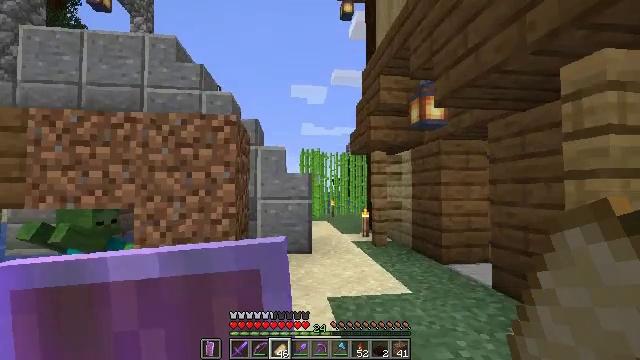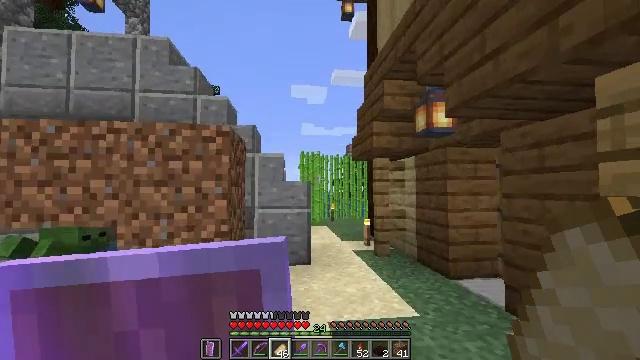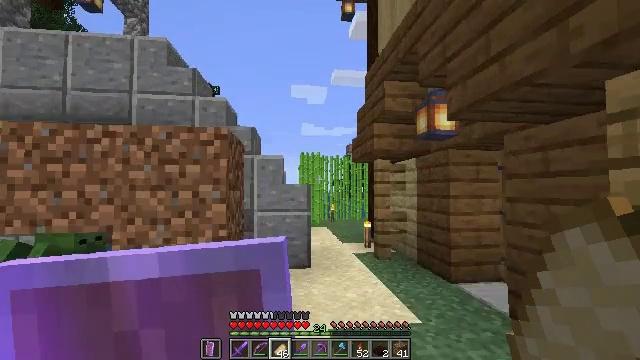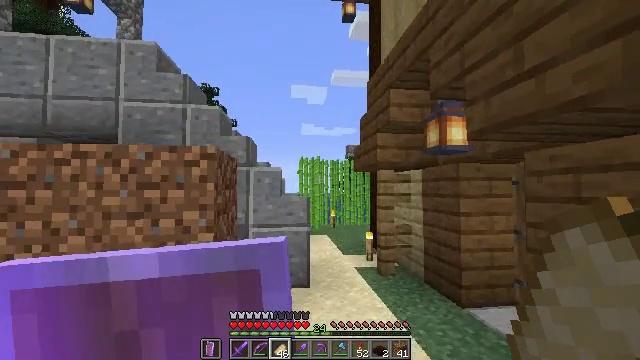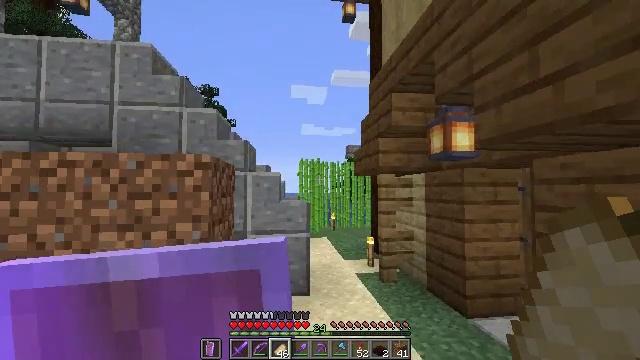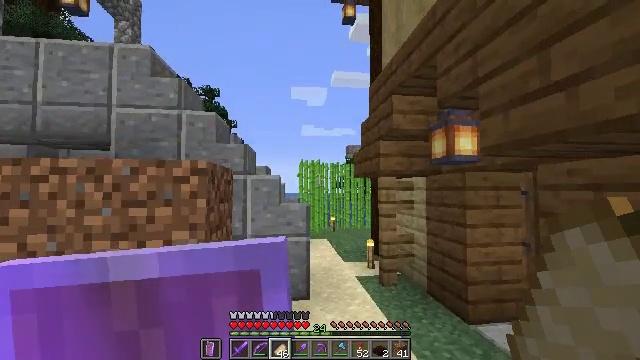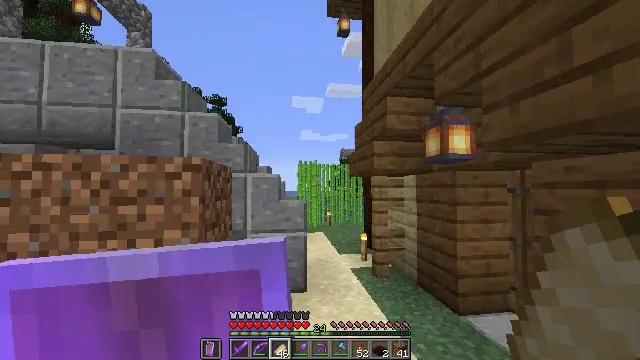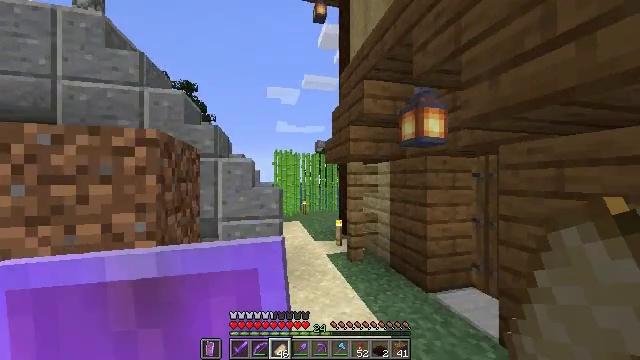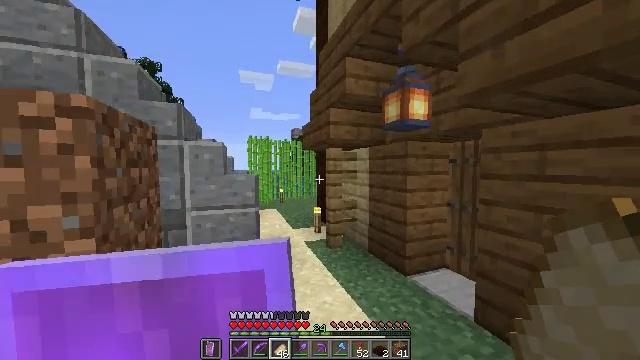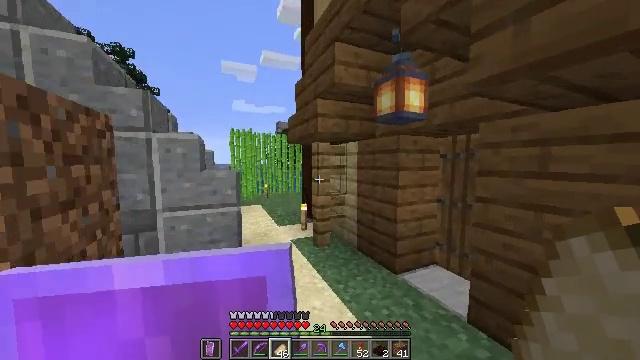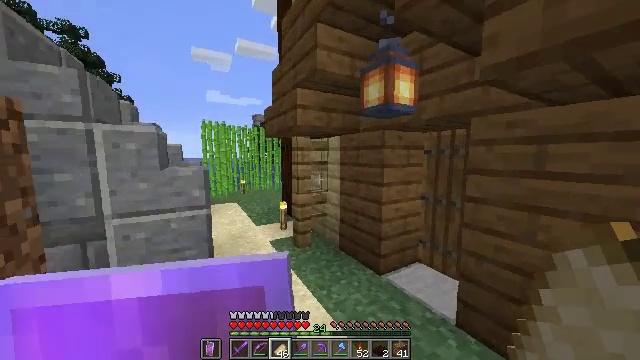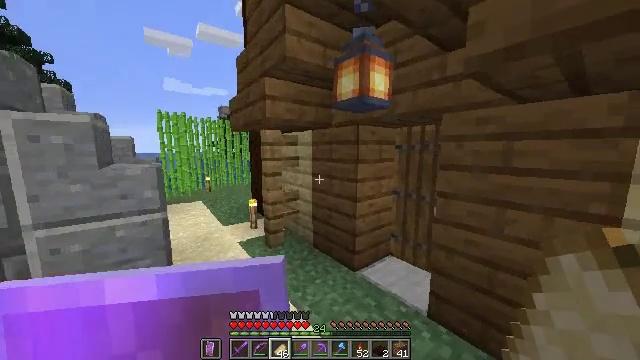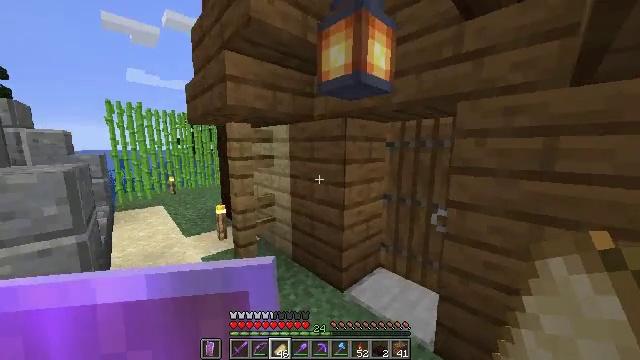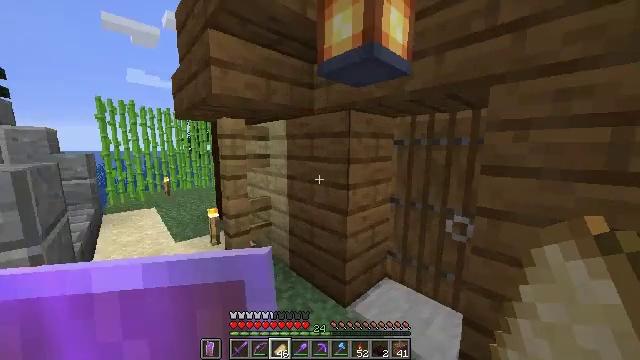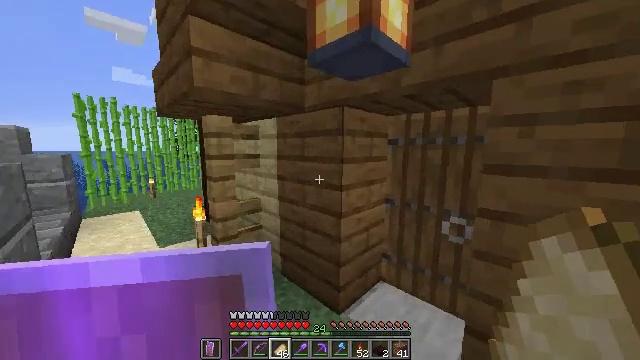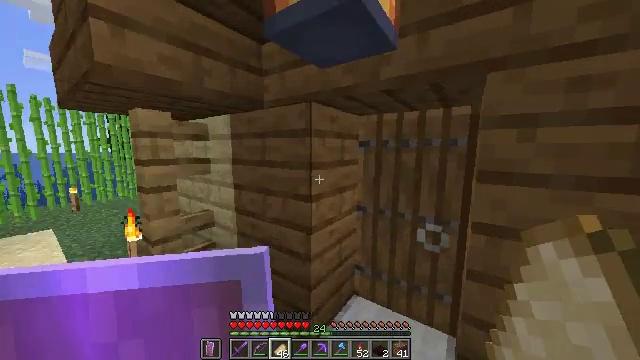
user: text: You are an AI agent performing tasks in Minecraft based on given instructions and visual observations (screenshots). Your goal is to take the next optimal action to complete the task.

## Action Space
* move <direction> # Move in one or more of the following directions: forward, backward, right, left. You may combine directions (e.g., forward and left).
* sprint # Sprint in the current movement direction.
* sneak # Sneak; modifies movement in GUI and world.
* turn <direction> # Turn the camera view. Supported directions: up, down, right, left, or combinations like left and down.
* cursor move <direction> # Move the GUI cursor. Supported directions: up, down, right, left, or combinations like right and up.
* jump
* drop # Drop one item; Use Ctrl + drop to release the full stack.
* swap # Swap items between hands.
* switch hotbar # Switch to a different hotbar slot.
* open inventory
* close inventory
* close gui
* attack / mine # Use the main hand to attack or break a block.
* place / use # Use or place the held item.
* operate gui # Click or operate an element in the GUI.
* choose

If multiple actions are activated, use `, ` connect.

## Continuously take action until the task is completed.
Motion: motion action
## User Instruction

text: Craft nether brick.
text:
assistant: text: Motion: move forward, sprint, jump
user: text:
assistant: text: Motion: move forward, sprint, jump
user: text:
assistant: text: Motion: move forward, sprint, jump
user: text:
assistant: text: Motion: move forward, sprint, jump
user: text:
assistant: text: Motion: move forward, sprint
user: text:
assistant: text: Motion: move forward, sprint
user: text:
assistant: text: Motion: move forward, sprint, turn right and down
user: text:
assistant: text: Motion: move forward, sprint, turn right and down
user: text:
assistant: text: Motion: move forward, sprint, turn right and down
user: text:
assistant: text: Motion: move forward, sprint, turn right and down
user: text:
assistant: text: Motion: move forward, sprint, turn right and down
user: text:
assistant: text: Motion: move forward, sprint, turn right
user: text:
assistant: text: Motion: move forward, sprint
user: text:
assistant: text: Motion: move forward, sprint, turn right
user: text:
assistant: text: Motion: move forward, sprint, turn right
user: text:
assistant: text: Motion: move forward, sprint, turn right
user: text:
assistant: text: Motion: move forward, sprint, turn right
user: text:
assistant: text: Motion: move forward, sprint
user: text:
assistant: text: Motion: move forward, sprint, turn right
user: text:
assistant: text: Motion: move forward, sprint, turn right
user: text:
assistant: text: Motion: move forward, sprint, turn right
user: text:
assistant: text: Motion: move forward, sprint, turn right
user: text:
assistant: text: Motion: move forward, sprint, use / place
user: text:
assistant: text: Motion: move forward, sprint, use / place
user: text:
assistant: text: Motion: move forward, sprint, use / place
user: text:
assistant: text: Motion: move forward, sprint
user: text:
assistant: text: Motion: move forward, sprint
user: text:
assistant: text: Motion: move forward, sprint
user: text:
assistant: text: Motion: move forward, sprint
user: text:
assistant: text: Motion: move forward, sprint, turn left